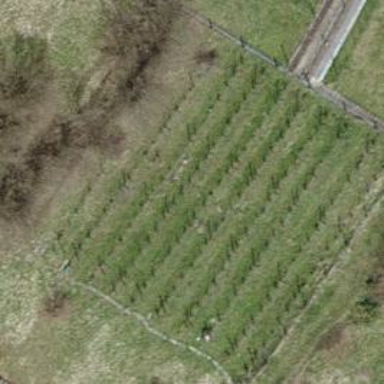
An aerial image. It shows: Vineyard with grape crops.